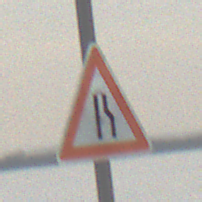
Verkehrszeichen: EinseitigVerengteFahrbahnRechts
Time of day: MorningAfternoon
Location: Outdoor (Nature)
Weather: Overcast
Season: Winter
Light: Natural